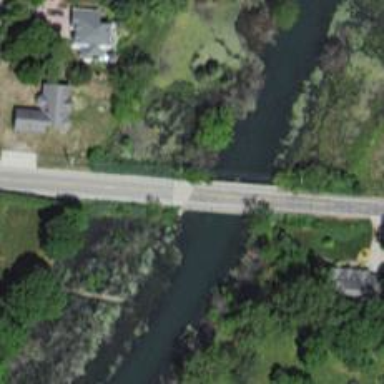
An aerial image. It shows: Tertiary road passing over bridge.